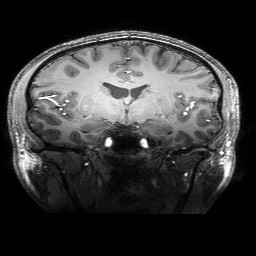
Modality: T1w
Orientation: sagittal